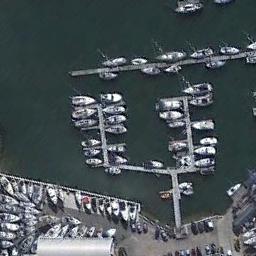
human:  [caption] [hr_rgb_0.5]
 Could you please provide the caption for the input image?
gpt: The harbor has lots of neatly docked boats and lots of boats are in the open area on the shore .

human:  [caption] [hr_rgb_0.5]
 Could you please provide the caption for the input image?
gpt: There are many cars near the harbor .

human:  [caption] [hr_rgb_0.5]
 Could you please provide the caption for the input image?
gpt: There are many boats on the harbor .

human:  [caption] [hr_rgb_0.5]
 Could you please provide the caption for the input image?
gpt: Some ships moored on the sea next to the harbor next to the parking lot .

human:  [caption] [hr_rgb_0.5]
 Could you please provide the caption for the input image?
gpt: There are many ships on the ground and some ships on the water at the harbor .